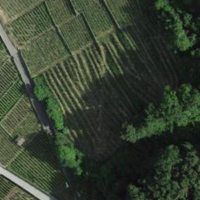
EUNIS habitat code: 40
Species observed at this site:
Cyanistes caeruleus
Streptopelia decaocto
Pica pica
Phoenicurus ochruros
Passer domesticus
Fringilla coelebs
Columba palumbus
Motacilla alba
Delichon urbicum
Turdus merula